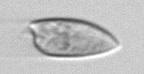
Label: Prorocentrum_dentatum